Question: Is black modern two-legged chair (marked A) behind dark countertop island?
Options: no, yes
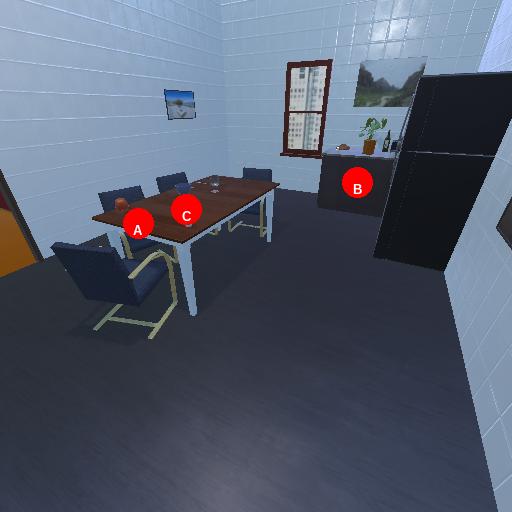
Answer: no